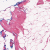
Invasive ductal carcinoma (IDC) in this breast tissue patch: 0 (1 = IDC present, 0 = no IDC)